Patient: sex M, age 26
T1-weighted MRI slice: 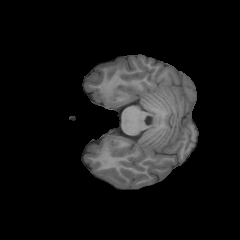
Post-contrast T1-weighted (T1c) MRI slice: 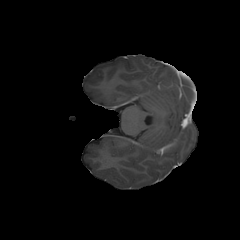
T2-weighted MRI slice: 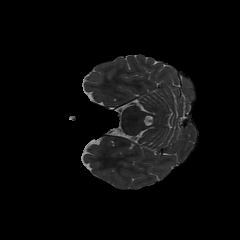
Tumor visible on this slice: no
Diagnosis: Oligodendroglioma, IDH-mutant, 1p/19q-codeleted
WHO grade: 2